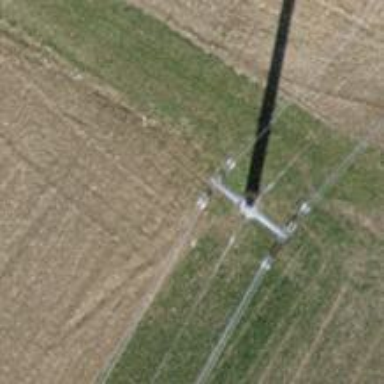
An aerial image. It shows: Concrete power pole.